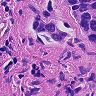
Metastatic tissue present: yes